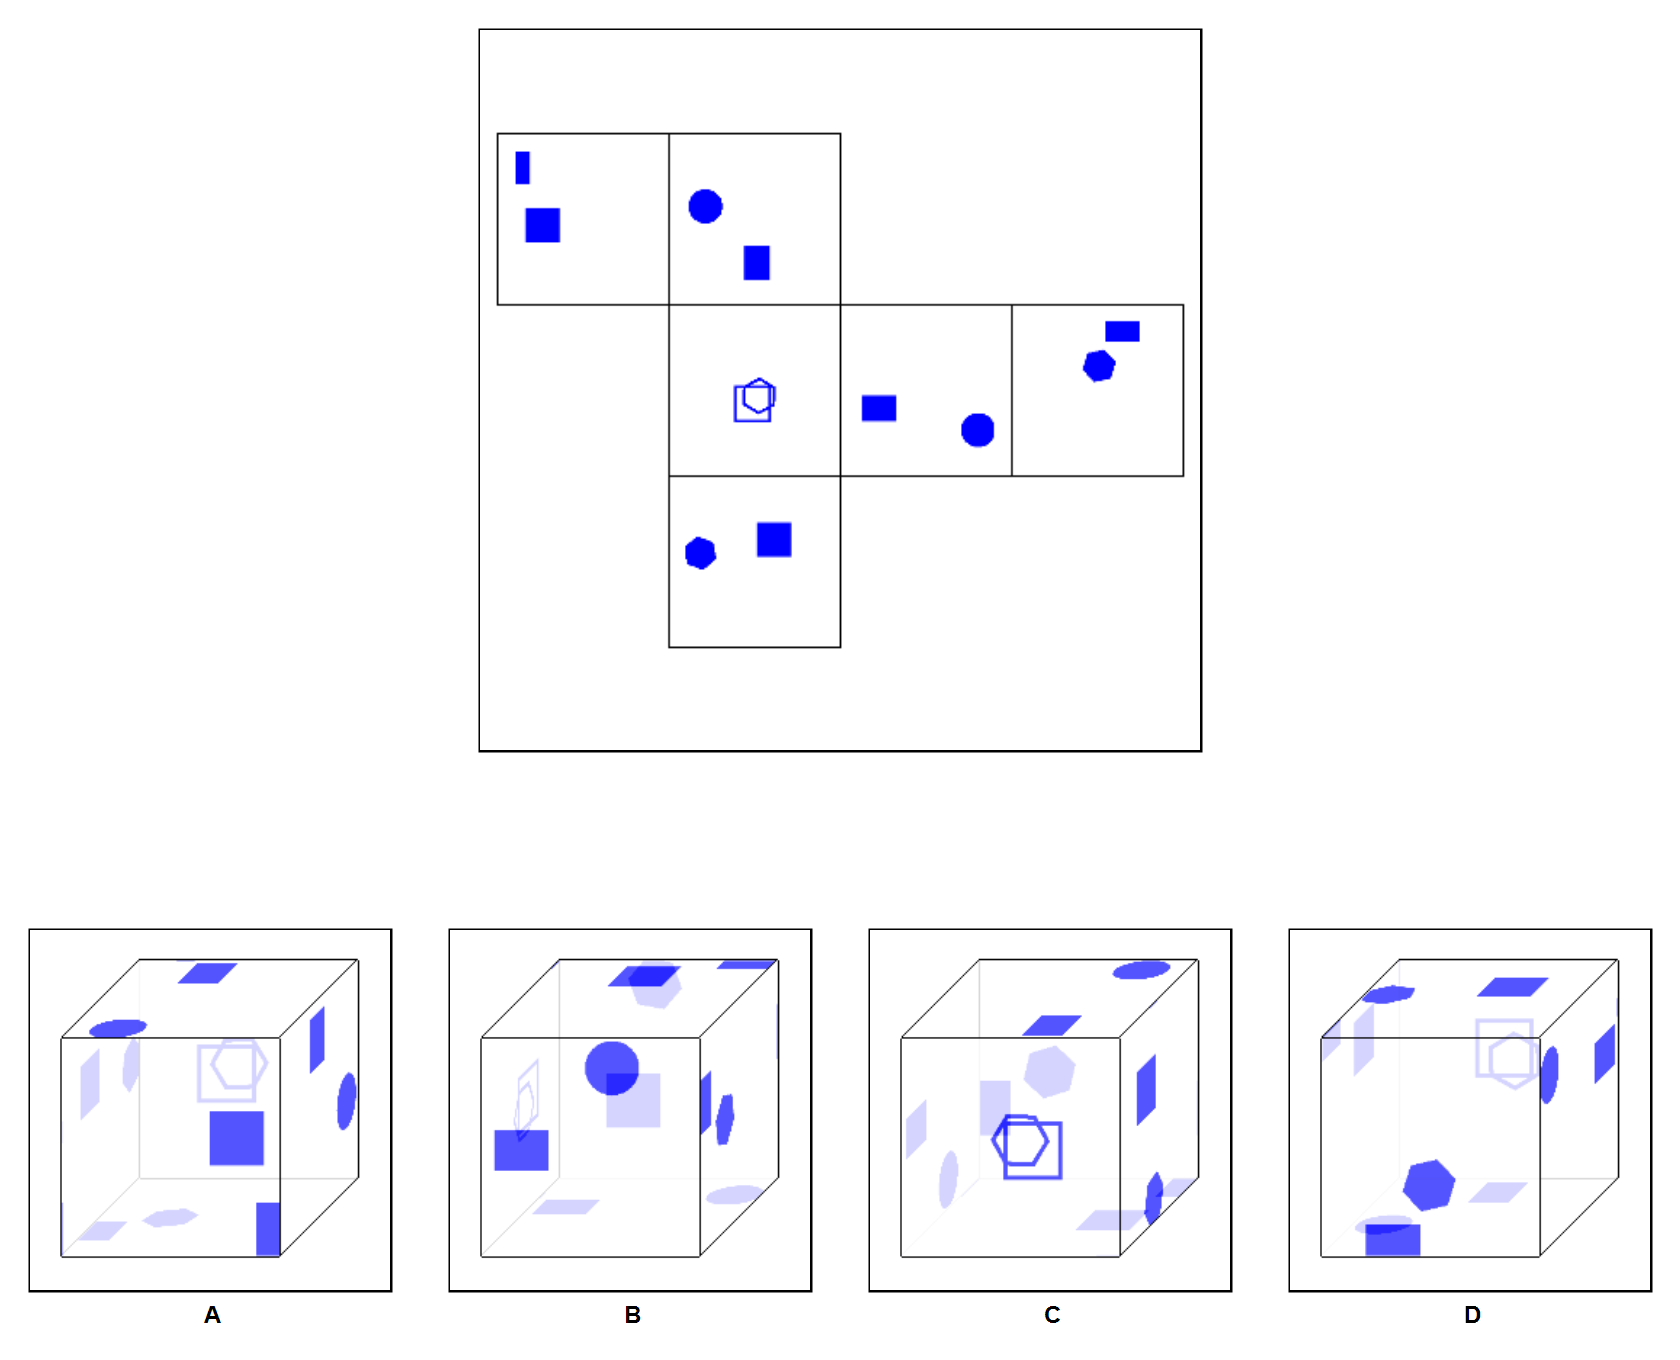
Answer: A